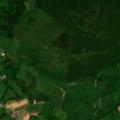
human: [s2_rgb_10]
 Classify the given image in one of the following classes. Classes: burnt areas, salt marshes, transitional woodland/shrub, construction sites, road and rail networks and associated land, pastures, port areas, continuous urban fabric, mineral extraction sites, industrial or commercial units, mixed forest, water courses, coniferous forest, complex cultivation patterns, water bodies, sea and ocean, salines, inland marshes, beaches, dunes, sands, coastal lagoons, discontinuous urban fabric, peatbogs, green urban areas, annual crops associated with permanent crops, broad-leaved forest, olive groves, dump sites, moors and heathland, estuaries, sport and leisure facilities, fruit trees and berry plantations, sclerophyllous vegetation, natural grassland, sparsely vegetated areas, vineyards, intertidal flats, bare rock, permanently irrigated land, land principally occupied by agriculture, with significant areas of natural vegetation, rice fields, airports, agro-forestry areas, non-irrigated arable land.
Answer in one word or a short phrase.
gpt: pastures, coniferous forest, mixed forest, moors and heathland